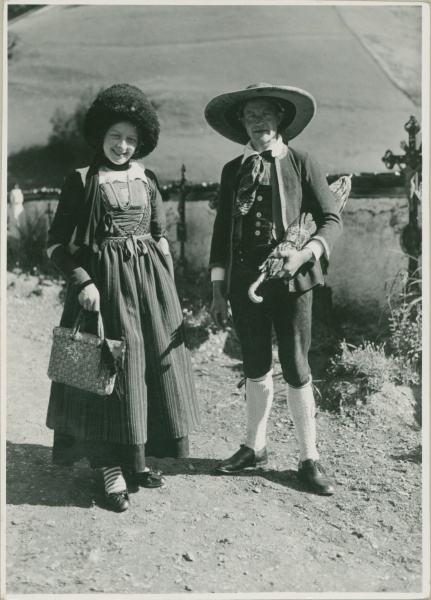
Institution: Österreichisches Museum für Volkskunde Wien
Schlagwörter: baum, berg, himmel, mann, schatten, weiß, landschaft, menschen, sand, see, ufer, frau, grau, hut, hüte, kleid, licht, schwarz, strasse, regenschirm, schirm, weg, wiese, haube, rock, schleife, alt, hemd, jacke, kleidung, mensch, steine, porträt, paar, tal, bauern, kopfbedeckung, lächeln, schürze, bein, mieder, schuhe, russland, berge, gebirge, dorf, mauer, ausflug, halstuch, knöpfe, weste, sonnenhut, foto, fotografie, lachen, strümpfe, kreuz, wandern, schwarzweiss, uniform, posieren, tasche, bekleidung, sonntag, tracht, ehepaar, handtasche, zimmermann, kniebundhose, kniestrümpfe, freien, lederhose, oma, tirol, dirndl, drausen, fot, tradition, glücklich, schue, volksfest, lieb, stutzen, kirchgang, schwarzweis, inszeniert, traditionell, großeltern, fofo, frauu, n, kirchtag, einkaufstasche, wetterkreuz, trachcht, rock dirndel, tacsche, haferln, westösterreich, ringelsocken, altes gewand